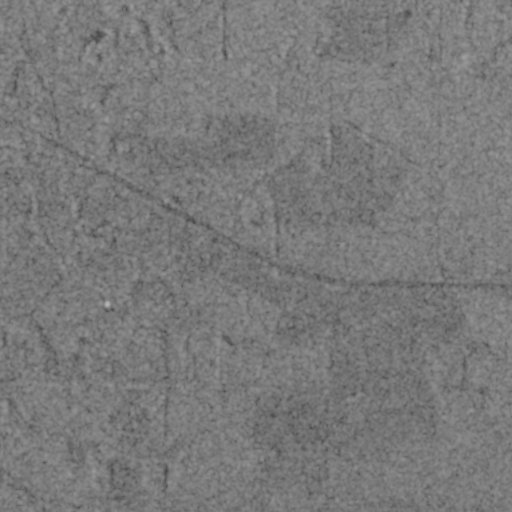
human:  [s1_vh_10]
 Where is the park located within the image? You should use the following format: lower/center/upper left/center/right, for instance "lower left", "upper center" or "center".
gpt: The park is located in the center left of the image.
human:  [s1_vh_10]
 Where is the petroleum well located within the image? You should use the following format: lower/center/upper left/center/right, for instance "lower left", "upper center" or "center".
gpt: The petroleum well is located in the center right of the image.
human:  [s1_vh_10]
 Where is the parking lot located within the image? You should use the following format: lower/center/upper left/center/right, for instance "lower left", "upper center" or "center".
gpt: There is no parking lot in the image.

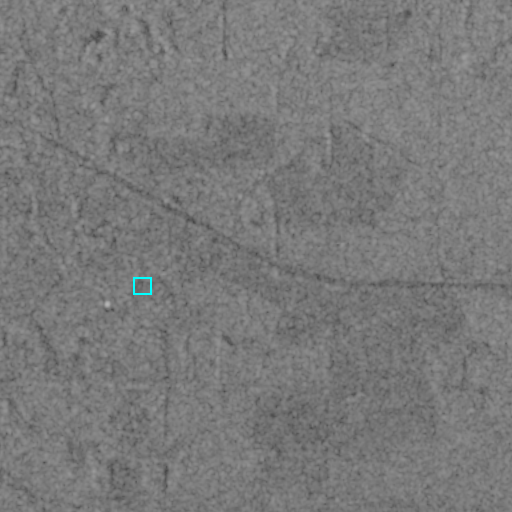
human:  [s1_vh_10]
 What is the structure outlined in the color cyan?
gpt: The structure outlined in cyan is a park.
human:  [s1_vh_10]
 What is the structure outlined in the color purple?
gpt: There is no purple outline.